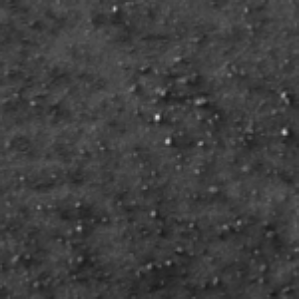
Label: frost